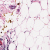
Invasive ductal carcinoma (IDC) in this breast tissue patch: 0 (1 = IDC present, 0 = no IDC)